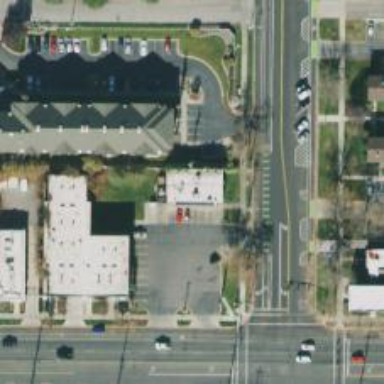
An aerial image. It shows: Convenience shop.